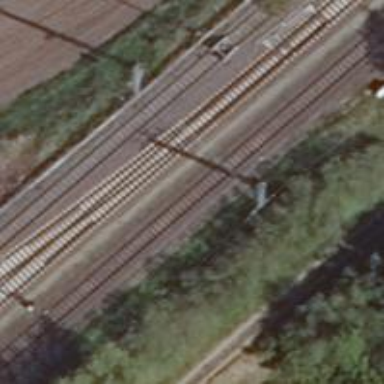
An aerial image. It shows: Railway switch.